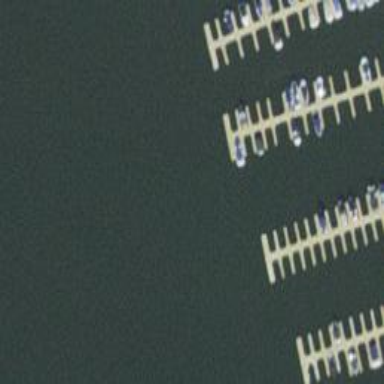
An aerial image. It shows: Man-made pier.